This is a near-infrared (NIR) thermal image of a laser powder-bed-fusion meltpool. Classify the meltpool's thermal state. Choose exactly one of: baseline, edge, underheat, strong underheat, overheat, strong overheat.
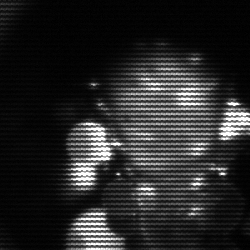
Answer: baseline